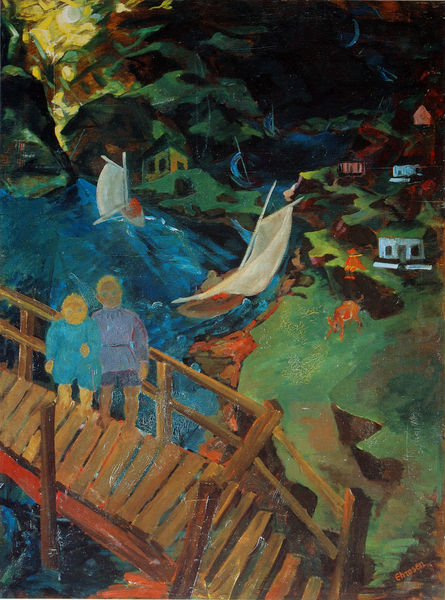
Titel: Bootssteg
Künstler: Heinrich Ehmsen
Standort: München
Institution: Städtische Galerie im Lenbachhaus
Schlagwörter: blau, mann, wasser, bäume, fluss, gelb, grün, landschaft, menschen, mädchen, ocker, see, stadt, ufer, braun, frau, fussgänger, holz, weiss, gras, haus, rot, tier, tiere, wiese, expressionismus, steine, häuser, natur, brücke, sonne, dunkelheit, paar, rosa, wald, boot, boote, kinder, farbig, segel, segelboot, zwei, segelschiff, dorf, farbe, lila, steg, geländer, stufen, junge, segelboote, hängematte, wegs, dofrt